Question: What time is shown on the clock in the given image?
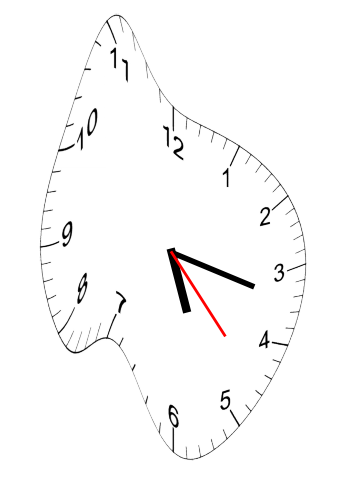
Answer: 05:17:23